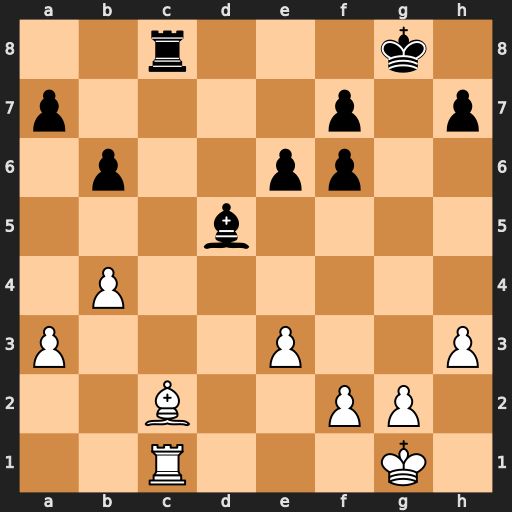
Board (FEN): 2r3k1/p4p1p/1p2pp2/3b4/1P6/P3P2P/2B2PP1/2R3K1
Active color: w
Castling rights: -
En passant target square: -
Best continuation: Bxh7+ Kxh7 Rxc8